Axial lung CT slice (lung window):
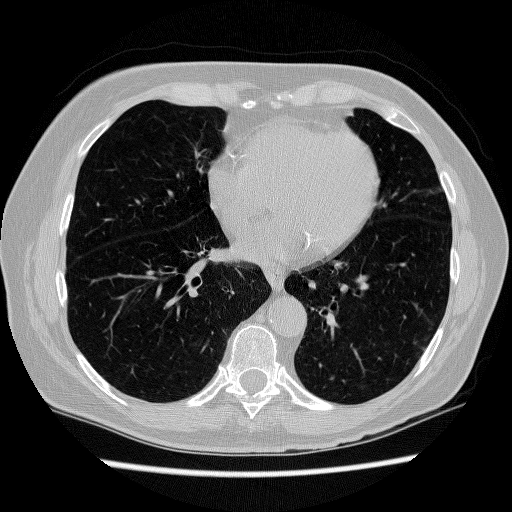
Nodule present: no